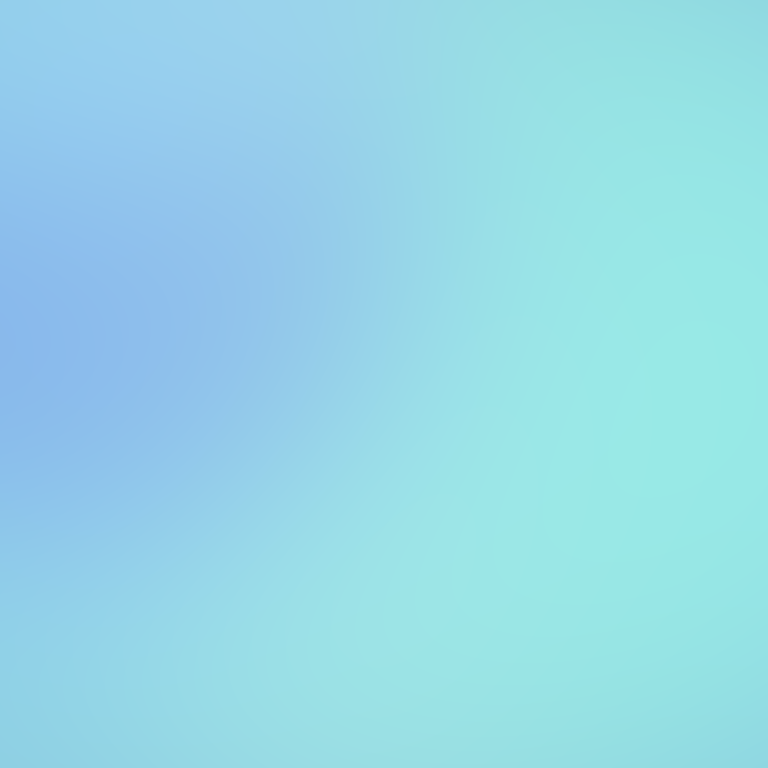
Abstract light effect, smooth gradient from soft blue to gentle teal, calm atmosphere, diffuse light, no room, no furniture, no objects.